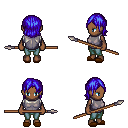
a pixel art fantasy rpg character, female body template, human, dark skin, steel chest armor, teal pants, blue long bangs hairstyle, brown slippers, spear, four views (front, back, left, right), 2x2 character sprite sheet, small pixel art, hard edges, no anti-aliasing